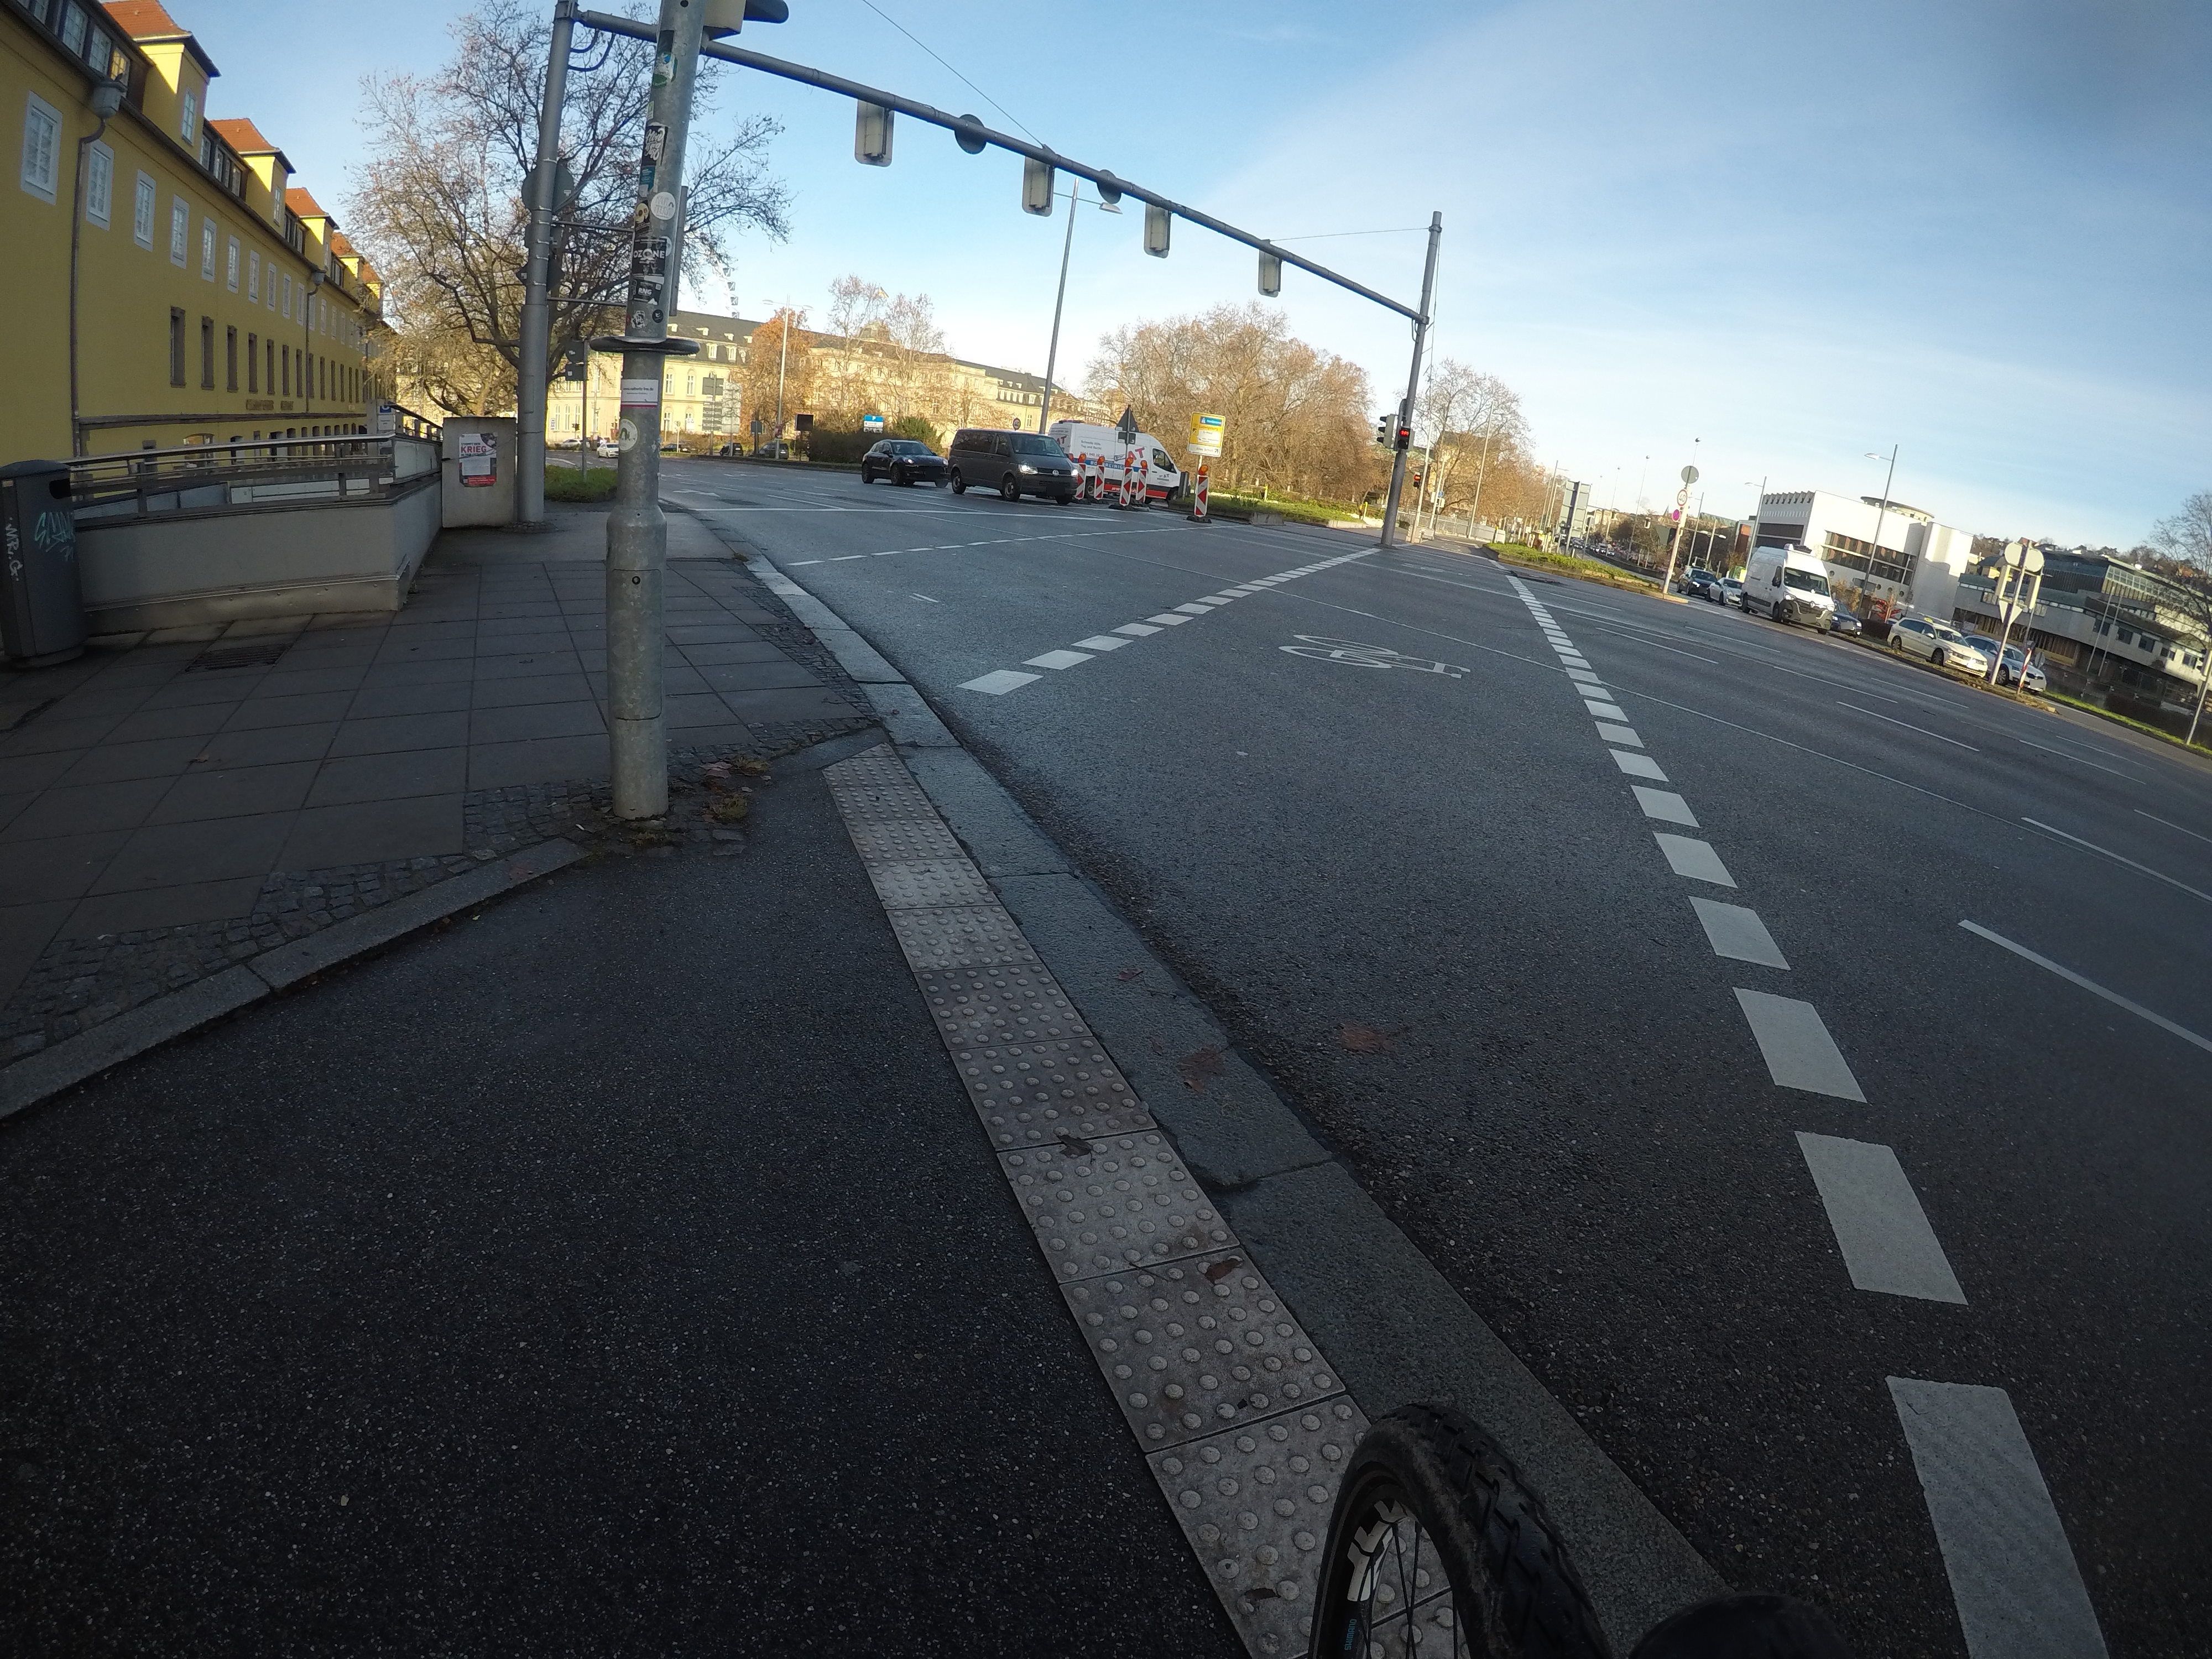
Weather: snowy
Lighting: day
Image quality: good
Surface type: cycling surface
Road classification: footway, path
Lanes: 3
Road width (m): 6
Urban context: urban centre
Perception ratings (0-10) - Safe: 2.16, Lively: 8.3, Beautiful: 4.36, Boring: 3.34, Depressing: 2.12, Wealthy: 3.74